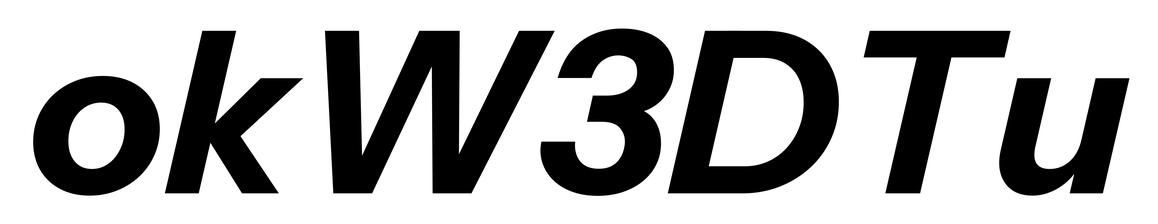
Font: InstrumentSans-Italic_Bold_Italic